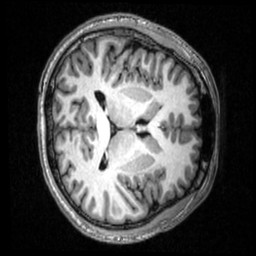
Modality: T1w
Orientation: axial
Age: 23
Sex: male
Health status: healthy
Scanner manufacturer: siemens
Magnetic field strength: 3 T
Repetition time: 2.53 s
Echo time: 0.00339 s